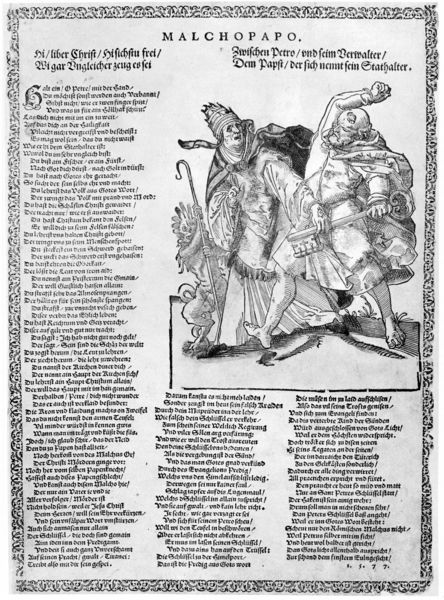
Titel: MALCHOPAPO
Künstler: Tobias Stimmer
Standort: Zürich.
Institution: Wickiana
Schlagwörter: blätter, fuß, hand, kampf, mann, schatten, umhang, weiß, menschen, grau, licht, mund, männer, schwarz, tier, weg, ornament, bart, arm, arme, bibel, geschichte, halten, rahmen, bild, gelehrte, hände, gewand, gewänder, borte, krone, renaissance, ranken, beine, schwanz, schrift, stab, grafik, graphik, spalten, füsse, rand, figuren, angst, bischof, könig, papst, bordüre, inschrift, barfuss, buch, religion, druck, schraffur, stich, titel, seite, illustration, streit, text, zeitung, buchstaben, faust, schlag, überschrift, dämon, buchseite, verzweiflung, teufel, mittelalter, klerus, heiliger, tiara, löwe, schlüssel, hörner, hirtenstab, hirte, schlagen, petrus, heilige schrift, latein, kalligraphie, terror, bischofsstab, buchmalerei, flugschrift, inhalt, druckschrift, wappentier, kirchlicher, alte schrift, auseinandersetzung, malchopapo, starb, paqpst, entwenden